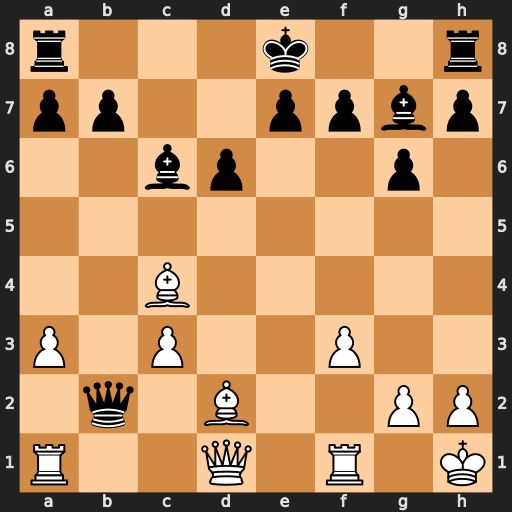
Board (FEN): r3k2r/pp2ppbp/2bp2p1/8/2B5/P1P2P2/1q1B2PP/R2Q1R1K
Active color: w
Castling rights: kq
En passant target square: -
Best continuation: Bb3 Bd5 Bxd5